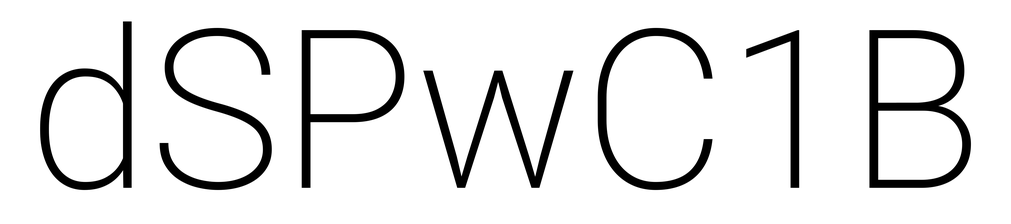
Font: Roboto_ExtraLight